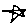
Label: star